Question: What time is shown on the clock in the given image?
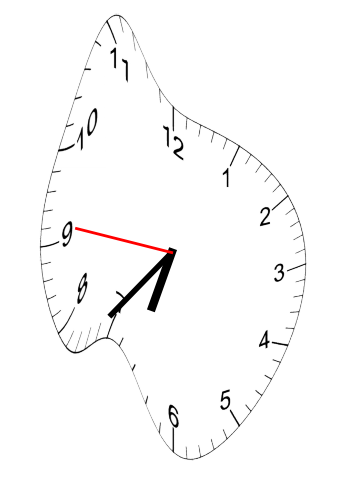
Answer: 06:36:46